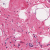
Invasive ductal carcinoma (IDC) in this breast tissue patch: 0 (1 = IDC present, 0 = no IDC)